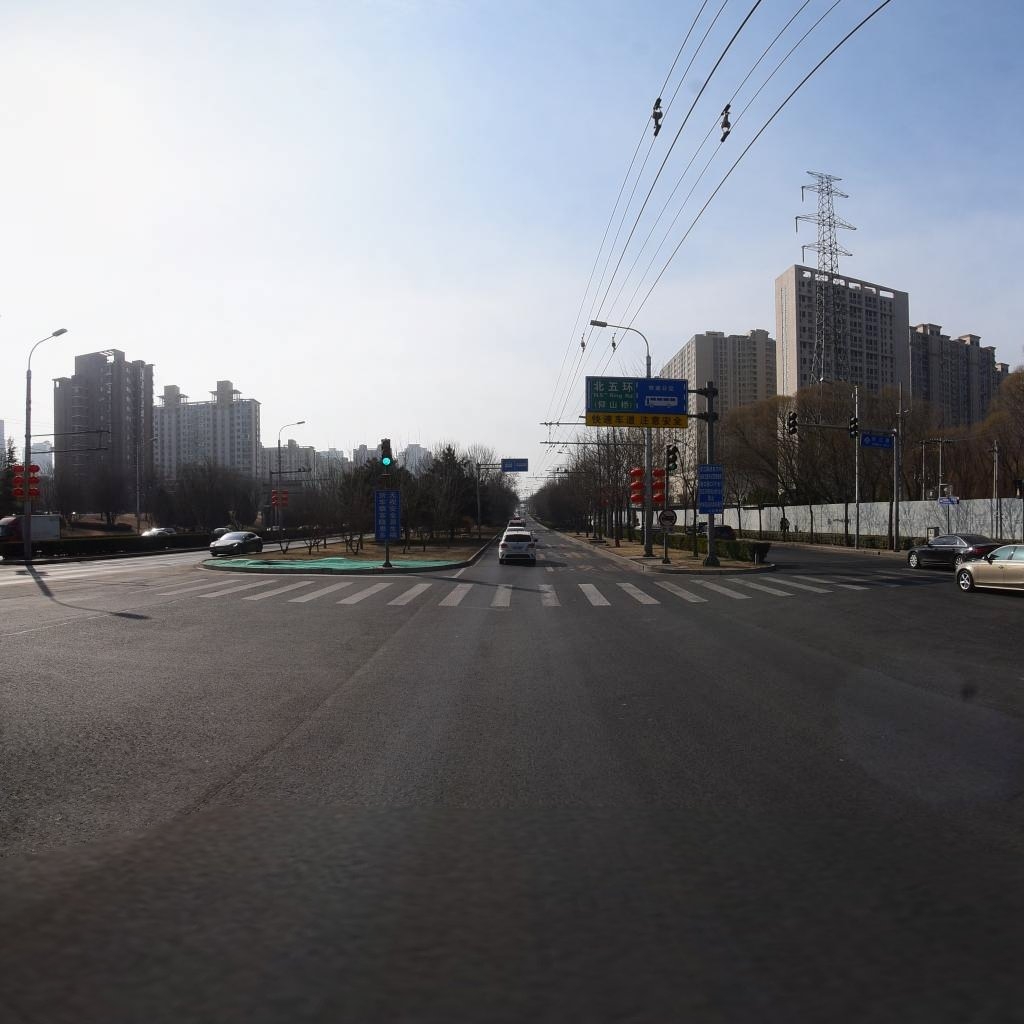
Region: Chaoyang
Road damage annotations: longitudinal crack, longitudinal patch